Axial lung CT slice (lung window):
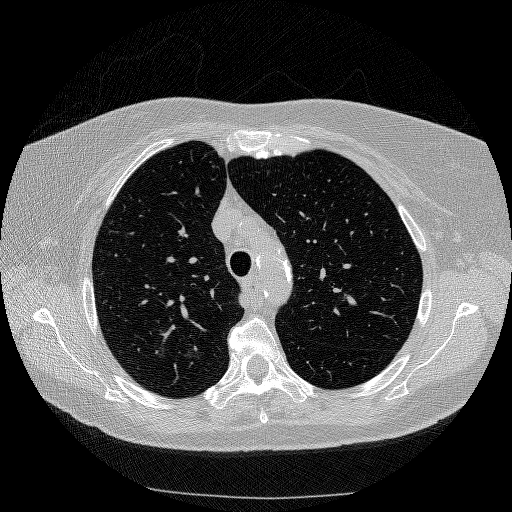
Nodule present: yes
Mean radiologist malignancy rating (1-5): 3